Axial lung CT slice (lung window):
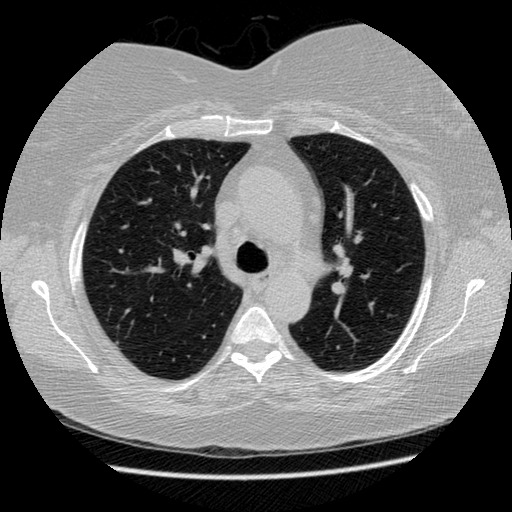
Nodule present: no